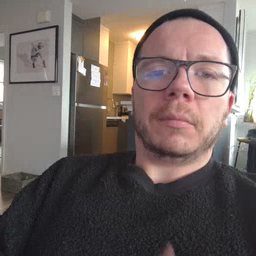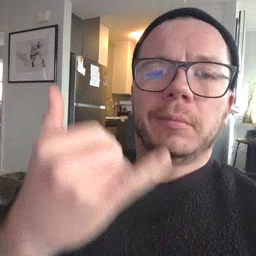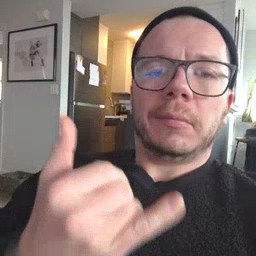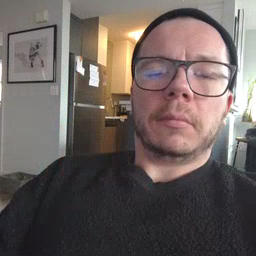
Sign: now